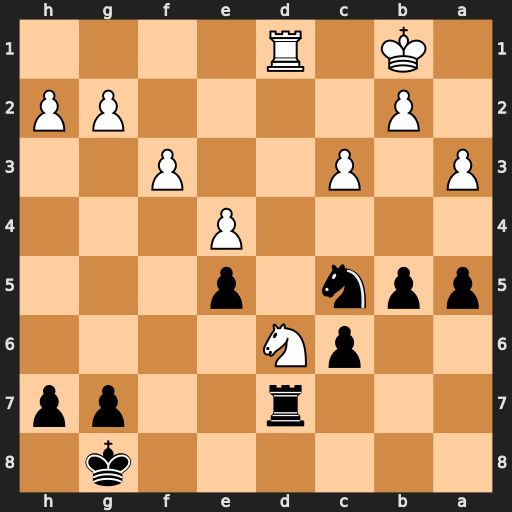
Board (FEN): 6k1/3r2pp/2pN4/ppn1p3/4P3/P1P2P2/1P4PP/1K1R4
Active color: b
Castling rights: -
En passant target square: -
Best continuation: Nb7 Nxb7 Rxd1+